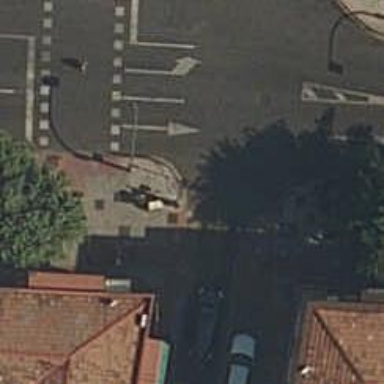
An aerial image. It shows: Road crossing with traffic signals.